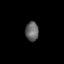
Tissue: skin
Cell type: Epithelial cells
Senescence score: 0.2421
Nuclear area (px): 250
Mean DAPI intensity: 100.936